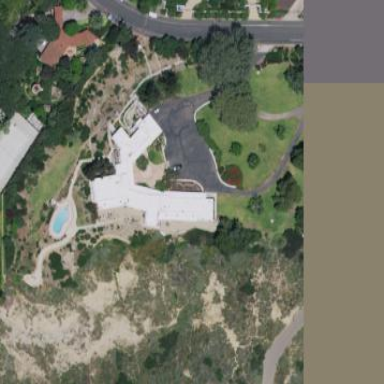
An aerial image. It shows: Historic private residence building that looks like house.